Question: I am trying to find a solution for the next problem with help of Java. I have a graph, this is a good example of how it could look:

There is its notation:
[{ = {C = 0.7}, {D = 0.3}},
{ = {out = 0.2}, {F = 0.8}},
{ = {C = 0.1}, {F = 0.2}, {G = 0.3}, {E = 0.4}},
{ = {A = 0.4},{B = 0.6}},
{ = {G = 0.3},{out = 0.7}},
{ = {B = 0.2}{out = 0.8}},
...
- is a start node (S = 1), - is a way out of the graph.
I want to trace the graph and know how much percentage each node has.
In instance, = 0.4*S (S = 1), = 0.7A + 0.1D , = 0.3A + 0.7B
I thought it is possible to do it with recursion(DFS for directed graphs, in particular Tarjan's alg.), but while there are cycles I do not think it helps. Another solution is to solve a system of linear equations.
I do not know what is better that would work, and maybe there are some solutions exist for this kind of tasks.
This example is just an example, but I should consider that I have like appr. 2000 nodes (and who know how many cycles).
How would you do it?
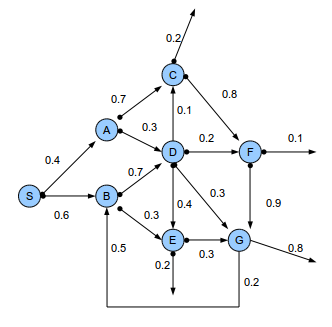
Answer: Solving linear equations seems to be a very good approach.
You can try to use <URL>. I am pretty sure you can just find already written Java code to do it for you, on the web.